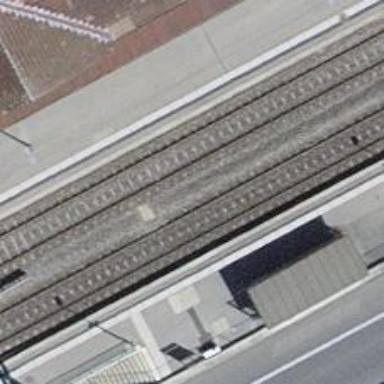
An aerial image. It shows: Railway halt.